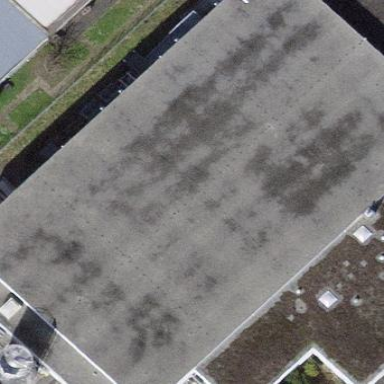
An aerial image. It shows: Office building with flat roof.